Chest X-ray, AP view. Patient: 32 years old, sex M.
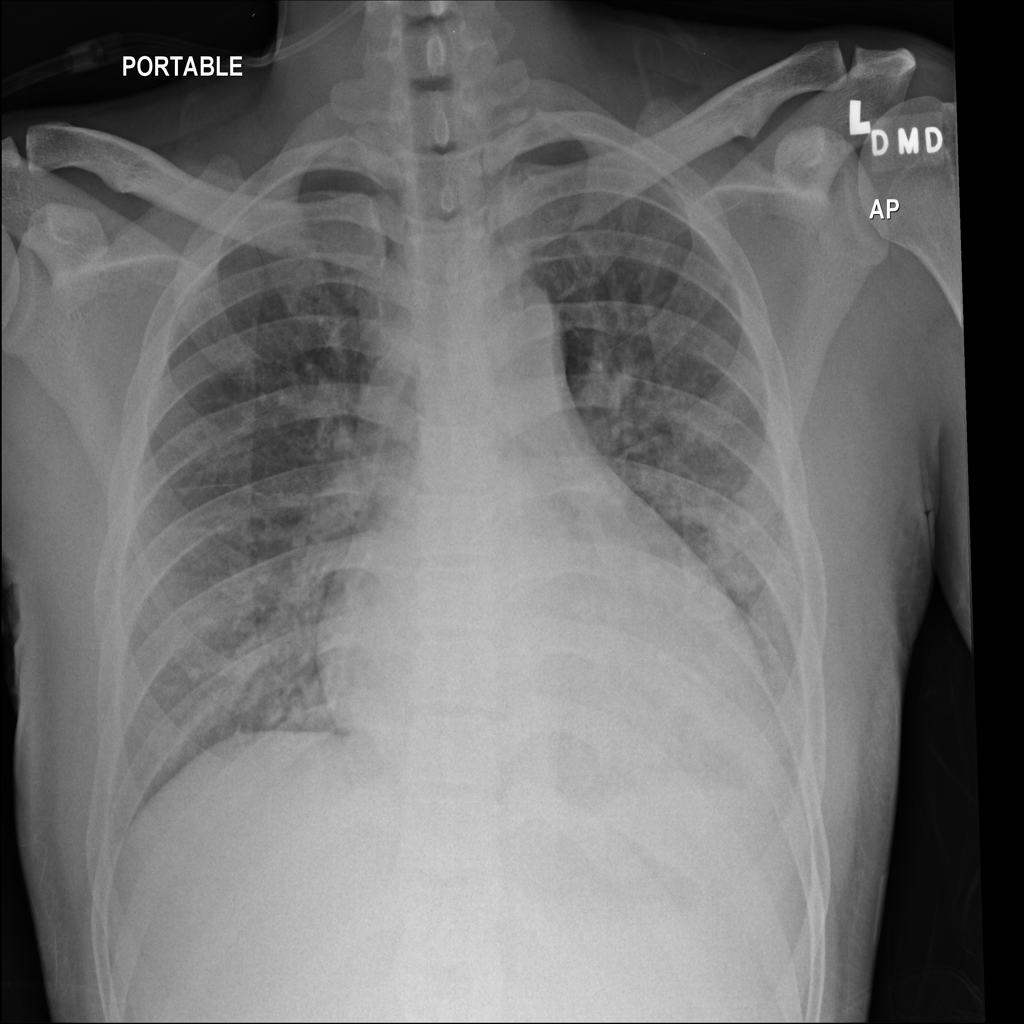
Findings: Cardiomegaly